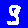
Digit: 9